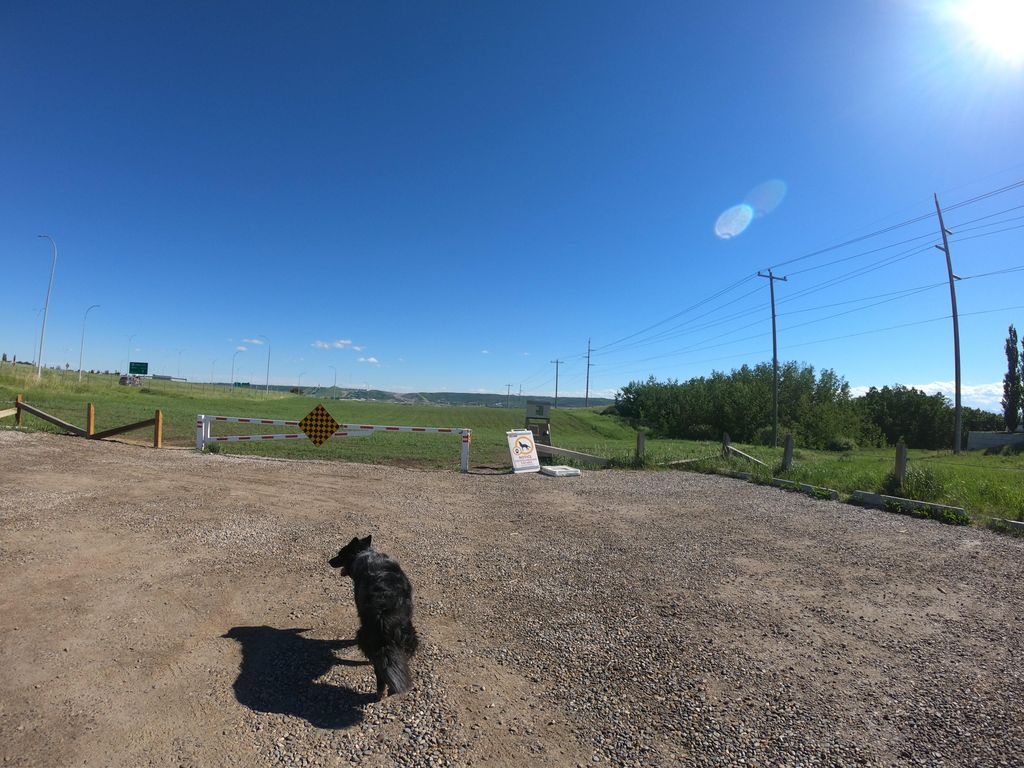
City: calgary